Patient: sex M, age 48
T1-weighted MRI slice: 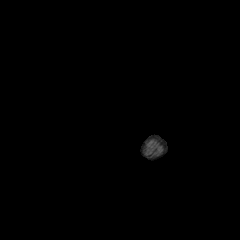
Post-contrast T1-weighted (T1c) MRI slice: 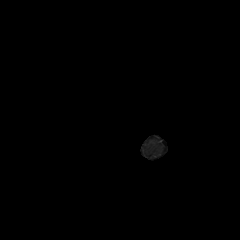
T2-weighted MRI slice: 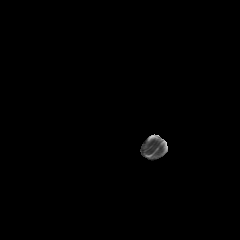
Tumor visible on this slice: no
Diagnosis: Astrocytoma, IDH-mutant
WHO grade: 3